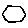
Label: hexagon